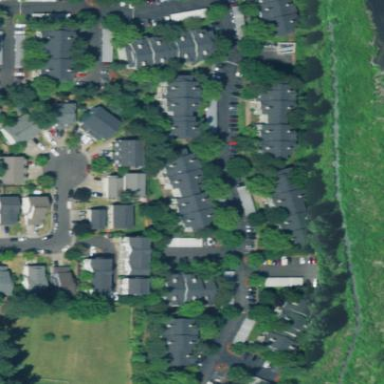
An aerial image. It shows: Residential area with apartments.